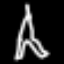
Label: The Eiffel Tower